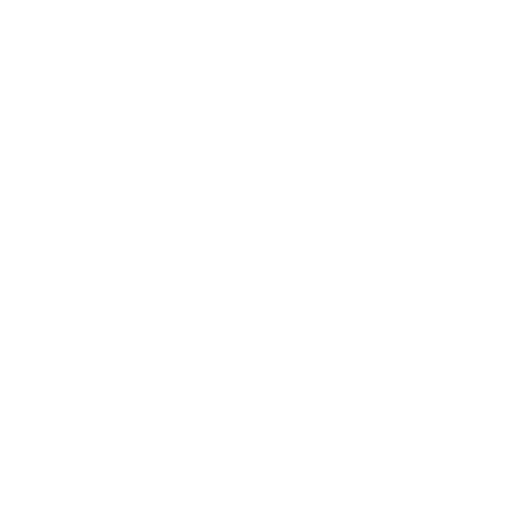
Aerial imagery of bar in Michigan named Grays Reef containing only open water